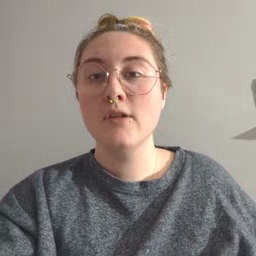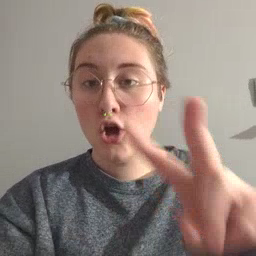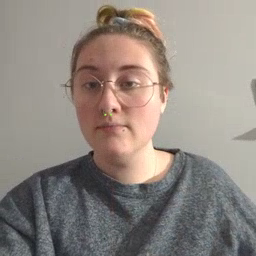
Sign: look